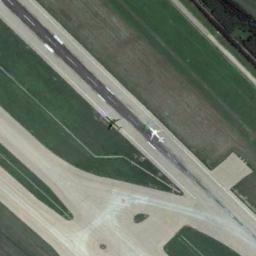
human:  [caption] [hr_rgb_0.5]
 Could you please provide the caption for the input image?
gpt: The runway connects another road and a plane is on one of the runways .

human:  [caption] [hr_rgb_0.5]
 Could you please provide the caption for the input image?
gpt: Next to the two connected runways is a green lawn with an airplane on the runway .

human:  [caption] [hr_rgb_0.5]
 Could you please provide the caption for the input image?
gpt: The grass is around the runway .

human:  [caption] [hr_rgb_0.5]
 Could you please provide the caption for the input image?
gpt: The runway is on the grass with two airplanes .

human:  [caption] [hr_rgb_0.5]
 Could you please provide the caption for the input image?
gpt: There are green lawns beside the runway .